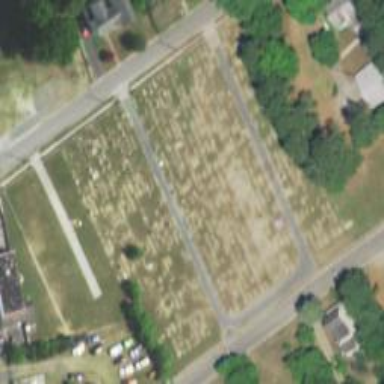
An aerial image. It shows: Grave yard.